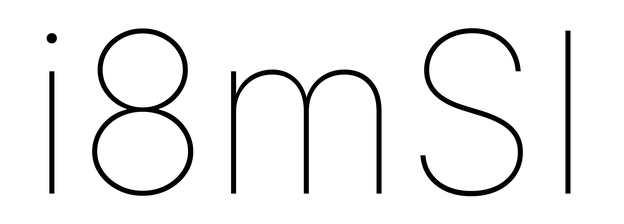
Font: Inter_Thin